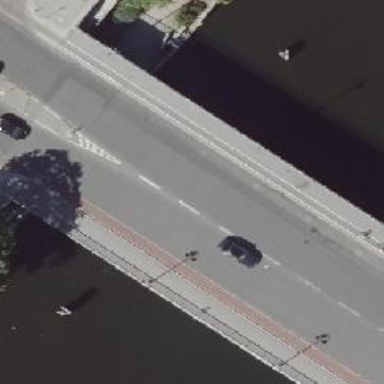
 there is solid line separating the cycleway."